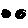
Label: smiley face